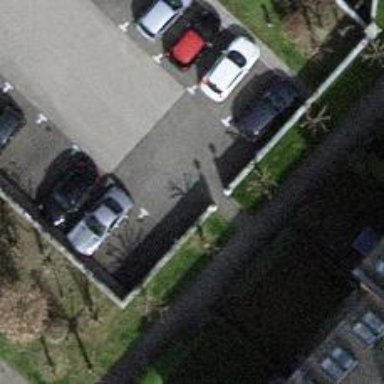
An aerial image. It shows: Road serving as parking aisle.